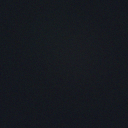
Screen state: off